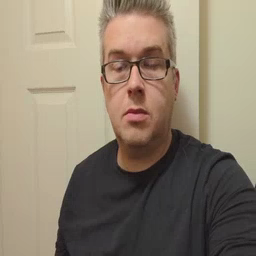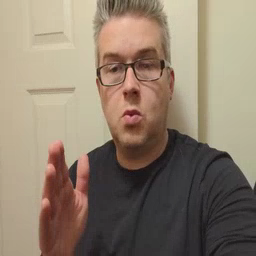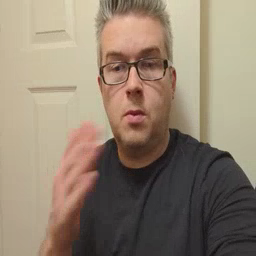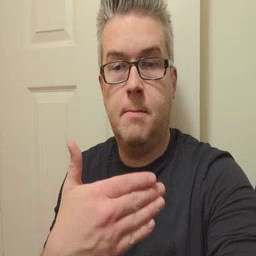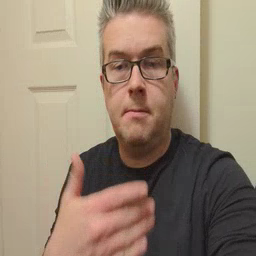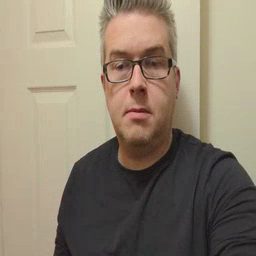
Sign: room